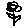
Label: flower